Question: ## Some background:
- - - - - -
: Memory Usage
Over the project we are currently on, and probably our first bigger project, we're often reading some bigger chunks of data, coming from CSV imports, that are likely to stay the same for very long periods of time.
Unless someone explicitly re-imports the CSV data, they are guaranteed to be the same, this happens in more than one places in our project and similar approach is used for some regular documents that are often being read by the users. We've decided to cache this data in the HttpRuntime cache.
It goes like this, and we pull about 15,000 records consisting mostly of strings.
'''
//myObject and related methods are placeholders
public static List<myObject> GetMyCachedObjects()
{
if (CacheManager.Exists(KeyConstants.keyConstantForMyObject))
{
return CacheManager.Get(KeyConstants.keyConstantForMyObject) as List<myObject>;
}
else
{
List<myObject> myObjectList = framework.objectProvider.GetMyObjects();
CacheManager.Add(KeyConstants.keyConstantForMyObject, myObjectList, true, 5000);
return myObjectList;
}
}
'''
The data retrieving for the above method is very simple and looks like this:
'''
public List<myObject> GetMyObjects()
{
return context.myObjectsTable.AsNoTracking().ToList();
}
'''
There are probably things to be said about the code structure, but that's not my concern at the moment.
I began profiling our project as soon as I saw high memory usage and found many parts where our code could be optimized. I never faced 300 simultaneous users before and our internal tests, done by ourselves were not enough to show the memory issues. I've highlighted and fixed numerous memory leaks but I'd like to understand some Entity Framework related unknowns.
Given the above example, and using ANTS Profiler, I've noticed that '', and other similar objects, are referencing many .myObject, additionally there are lots of which hold on to integers. They aren't taking much but their count is relatively high.
For instance 124 instances of '' are referencing nearly 300 System.Data.Entity.DynamicProxies.
Some cache entry, some object I've cached and I now noticed many of them have been detached from dbContext prior caching, the dynamic proxies and the objectContext. I've no idea how to untie them.

## My progress:
I did some research and found out that I might be caching something Entity Framework related together with those objects. I've pulled them with but there are still those DynamicProxies in the memory which probably hold on to other things as well.
I've observed some live instances of ObjectContext (74), slowly growing, but no instances of my unitOfWork which is holding the dbContext. Those seem to be disposed properly per request basis.
I know how to detach, attach or modify state of an entry from my dbContext, which is wrapped in a unitOfWork, and I often do it. However that doesn't seem to be enough or I am asking for the impossible.
## Questions:
- - - - -
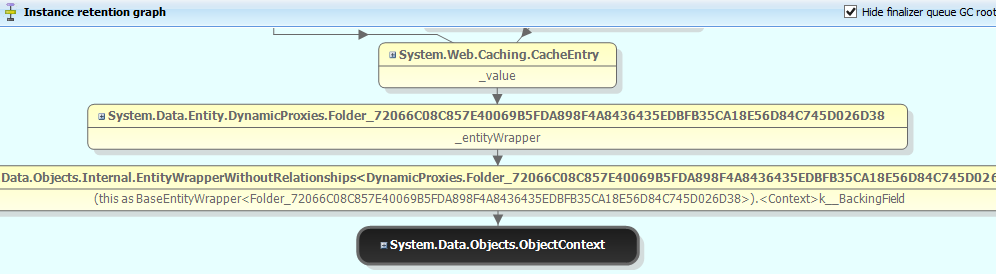
Answer: You can try using non entity class with specific properties with SELECT method.
'''
public class MyObject2 {
public int ID { get; set; }
public string Name { get; set; }
}
public List<MyObject2> GetObjects(){
return framework.provider.GetObjects().Select(
x=> new MyObject2{
ID = x.ID ,
Name = x.Name
}).ToList();
);
}
'''
Since you will be storing plain c# objects, you will not have to worry about dynamic proxies. You will not have to call detach on anything at all. Also you can store only few properties.
Even if you disable tracking, You will see dynamic proxy because EF uses dynamic class derived from your class which stores extra meta data information (relation e .g. name of foreign key etc to other entities) for the entity.